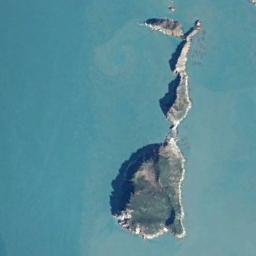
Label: island